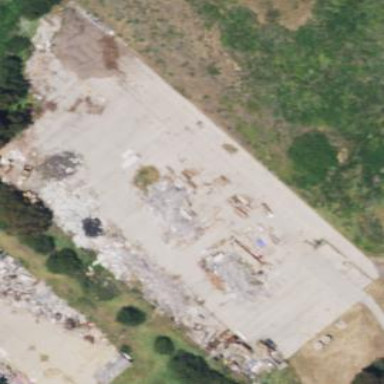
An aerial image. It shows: Ruins of building.